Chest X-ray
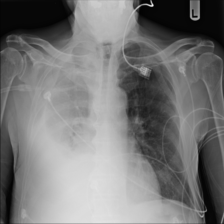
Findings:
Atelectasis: negative
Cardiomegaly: negative
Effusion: negative
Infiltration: negative
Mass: negative
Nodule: negative
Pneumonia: negative
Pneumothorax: negative
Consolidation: negative
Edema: negative
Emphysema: negative
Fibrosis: negative
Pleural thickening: negative
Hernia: negative